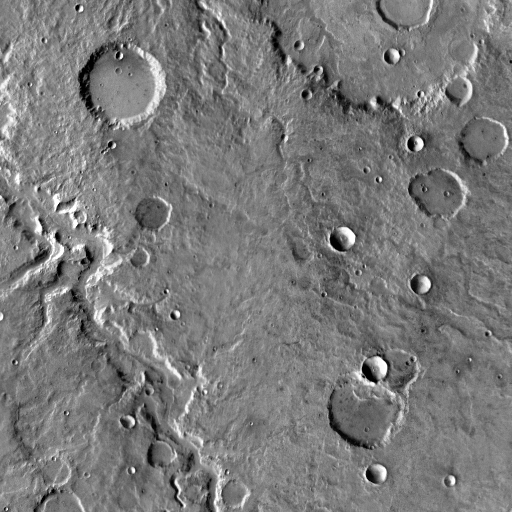
Crater classes present: Background, Other, Layered, Buried